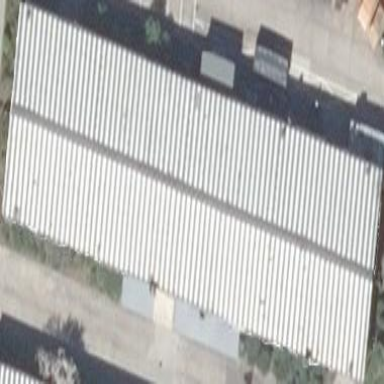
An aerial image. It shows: Commercial building with gabled roof.